Interaction volume radius: 10 \u00c5
Interaction volume height: 10 \u00c5
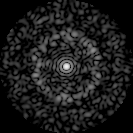
Disorder parameter: 0.8205